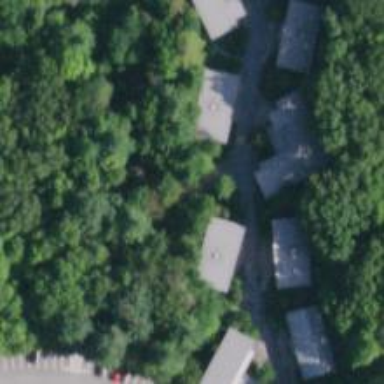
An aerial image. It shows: Dormitory building.